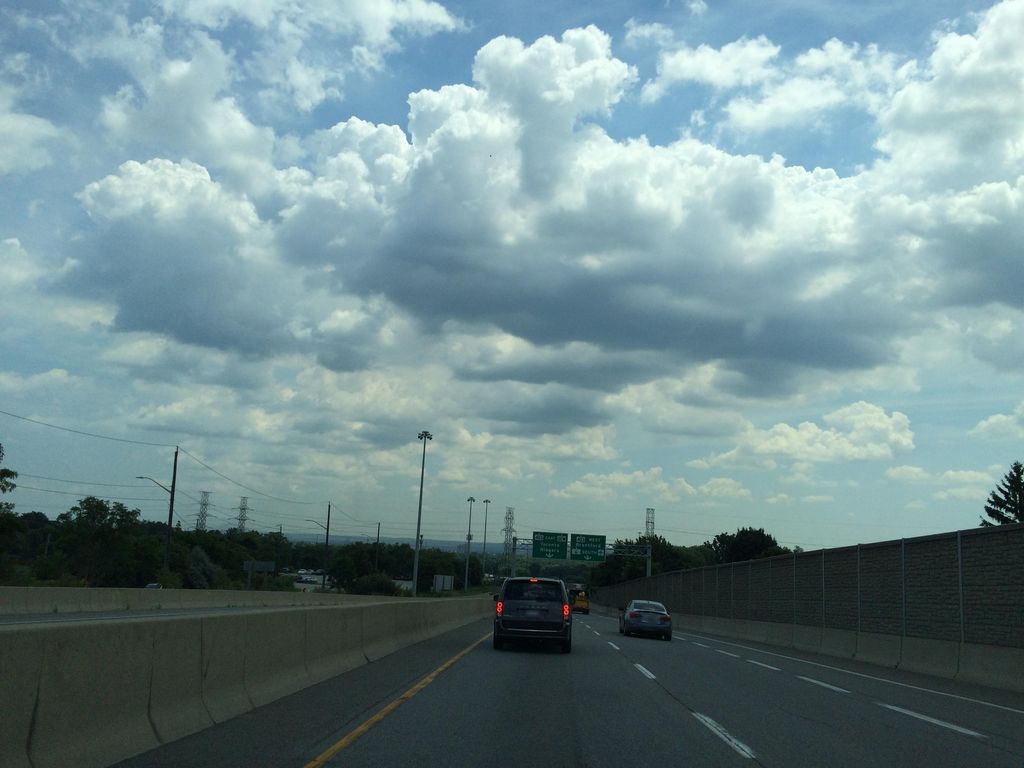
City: hamilton